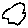
Label: cloud